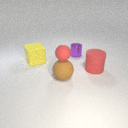
small red rubber sphere above large brown rubber sphere